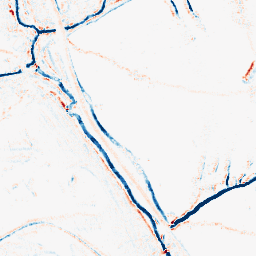
Category: morphological
Decomposition family: morphological_square
Decomposition parameters: operation: average
size: 5
Upsampling method: sinc_blackman
Upsampling parameters: scale: 8
kernel_size: 16
Upsampling scale: 8